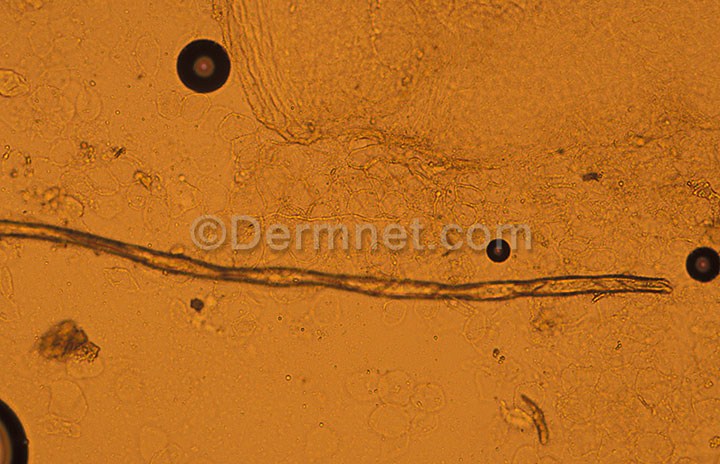
Disease: Tinea Ringworm Candidiasis and other Fungal Infections